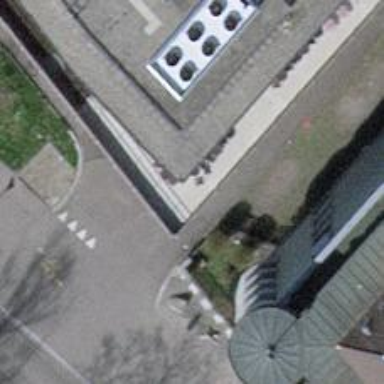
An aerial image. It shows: Parking entrance.